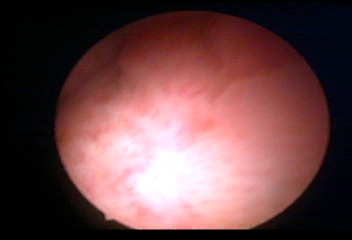
Modality: WLC
Class: Normal mucosa
Bladder cancer association: No